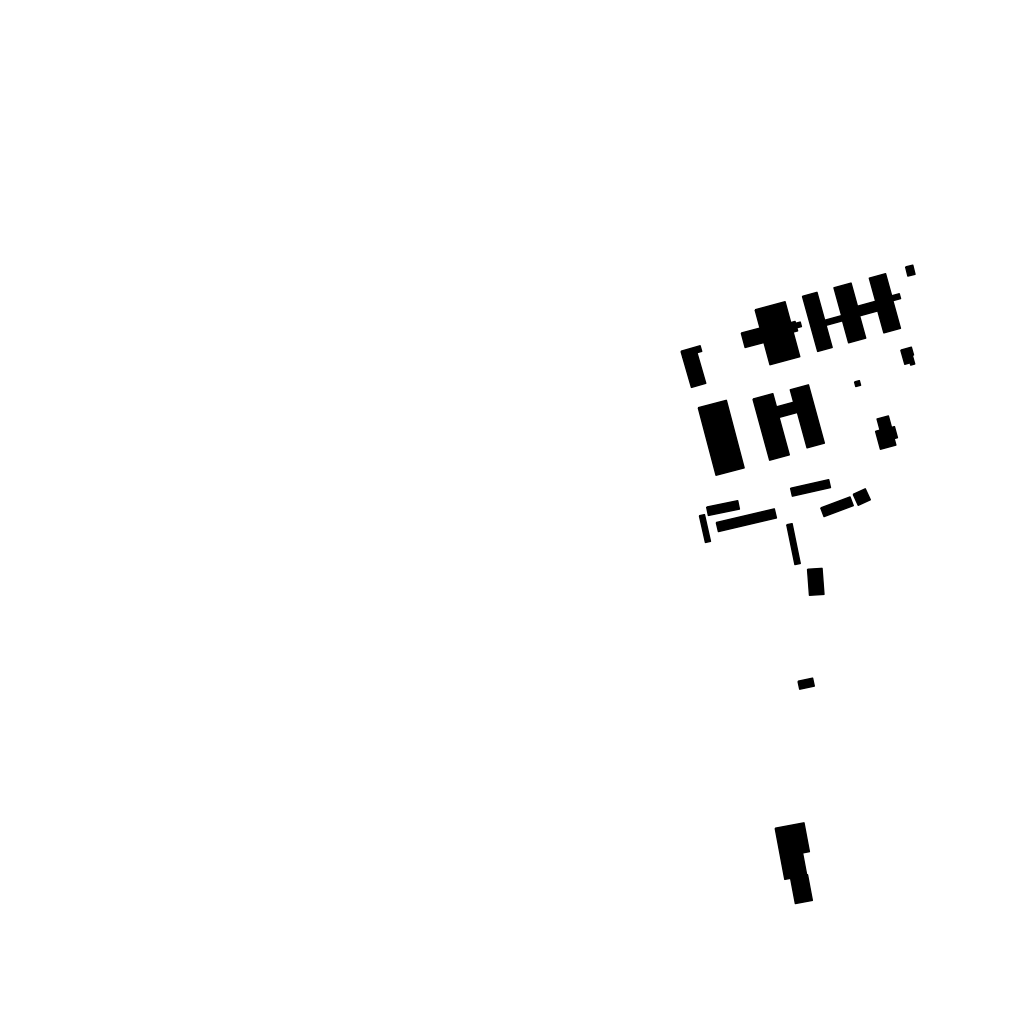
Tags: overhead vector_map, industrial, recreation, special, individual_rise, low_rise, density_1, Building, 1.0 km²